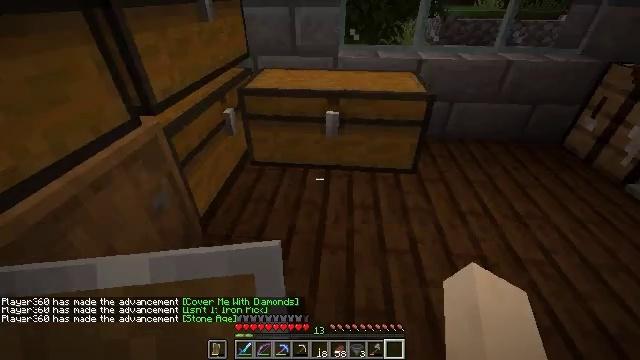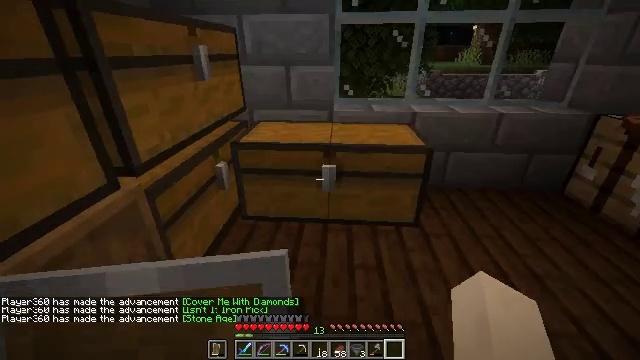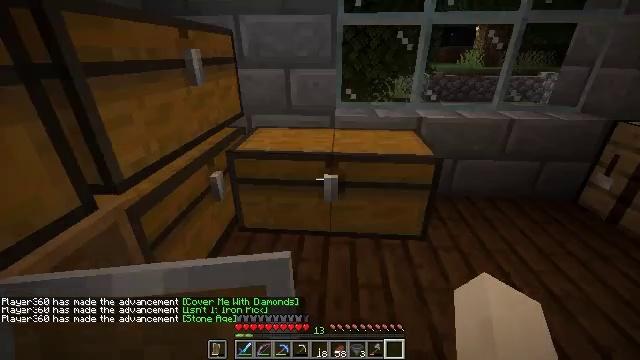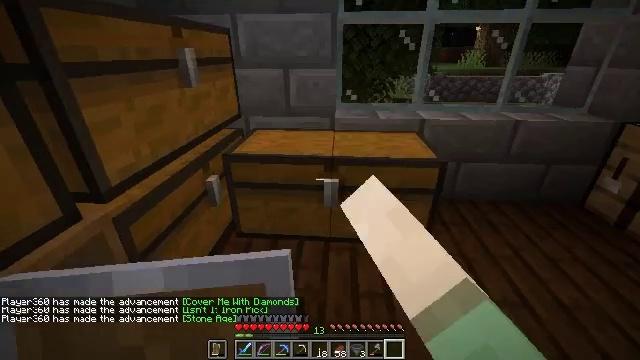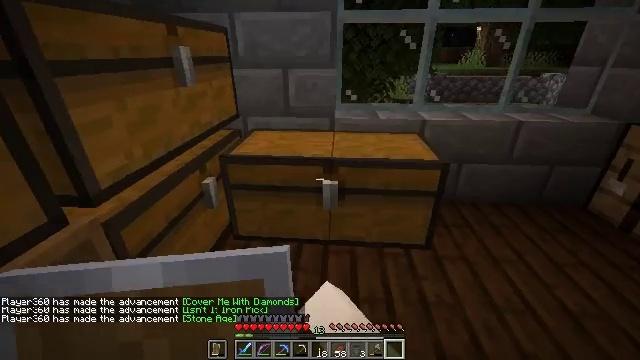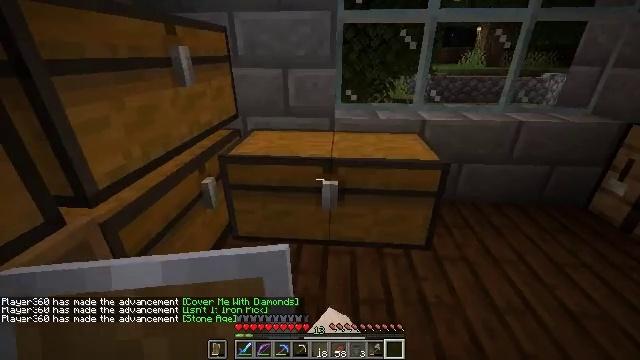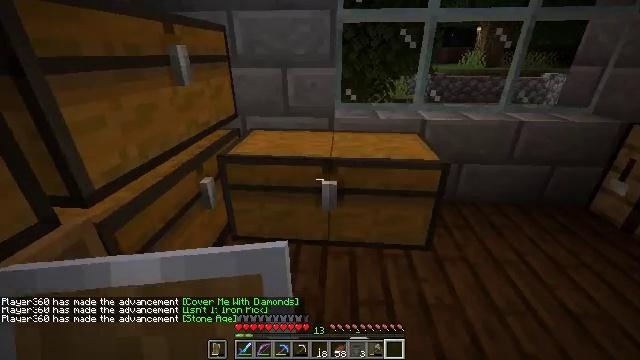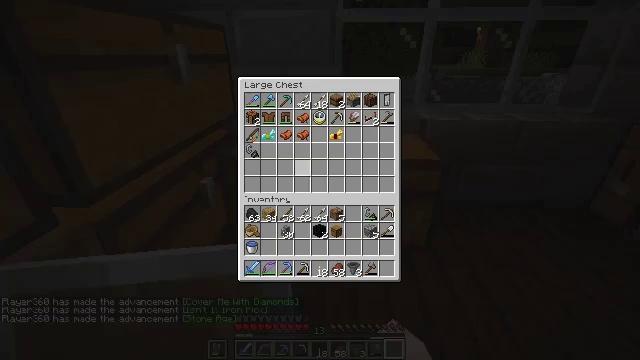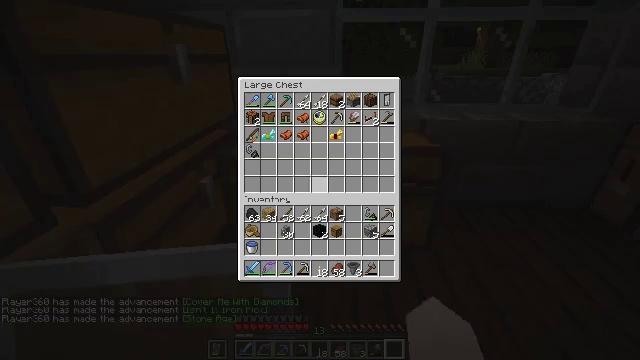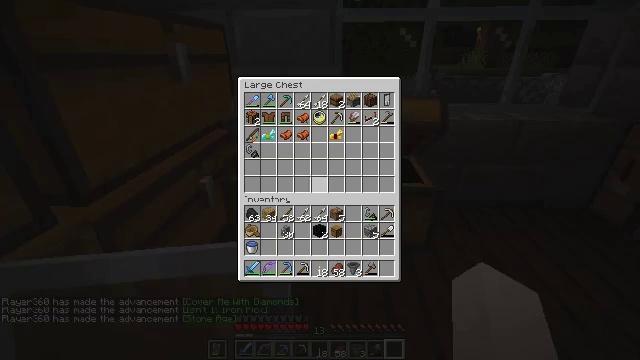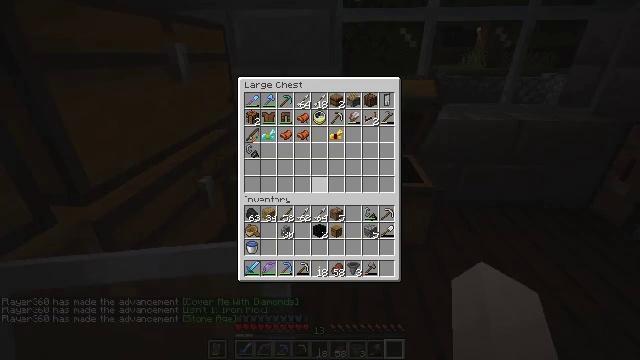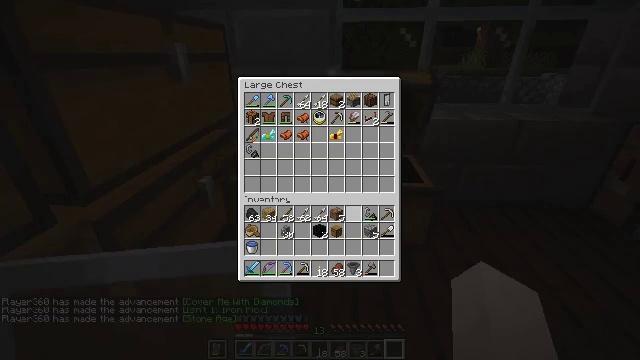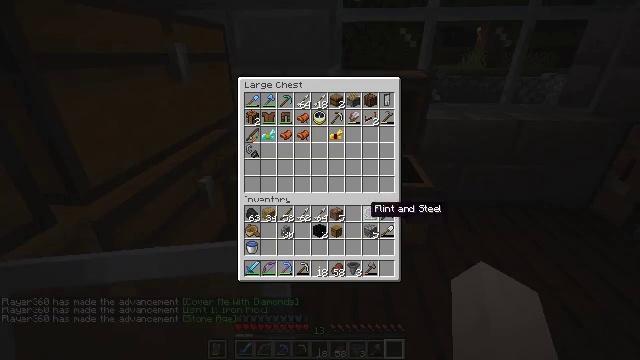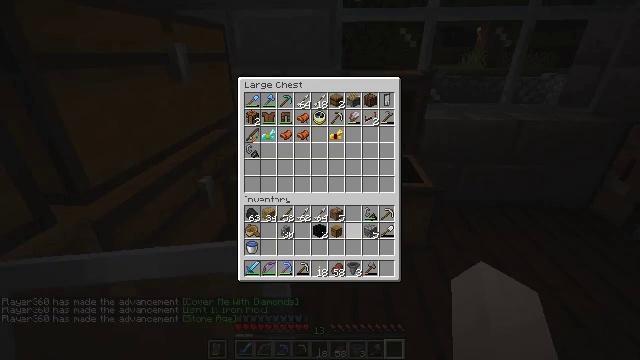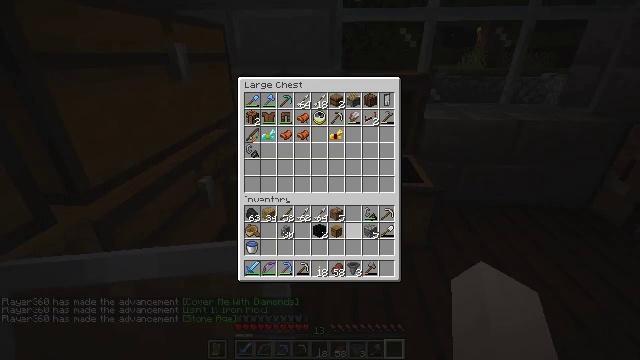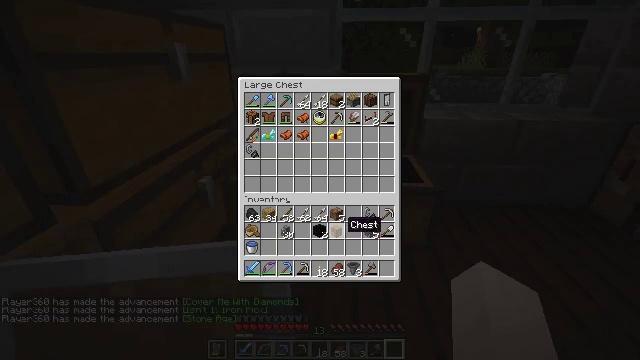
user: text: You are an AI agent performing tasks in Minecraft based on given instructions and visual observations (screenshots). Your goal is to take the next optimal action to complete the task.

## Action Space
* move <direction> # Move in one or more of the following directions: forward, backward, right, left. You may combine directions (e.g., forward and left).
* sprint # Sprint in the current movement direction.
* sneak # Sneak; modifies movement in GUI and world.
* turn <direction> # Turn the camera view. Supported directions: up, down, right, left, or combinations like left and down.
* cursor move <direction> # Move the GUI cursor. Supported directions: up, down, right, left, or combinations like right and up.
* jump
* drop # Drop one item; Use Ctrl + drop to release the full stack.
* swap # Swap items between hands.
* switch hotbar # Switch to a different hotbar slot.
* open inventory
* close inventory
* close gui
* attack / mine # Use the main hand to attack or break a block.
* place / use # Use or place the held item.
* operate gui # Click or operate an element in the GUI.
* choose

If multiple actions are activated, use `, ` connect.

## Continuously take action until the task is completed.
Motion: motion action
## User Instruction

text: Use the crafting grid to craft an iron door.
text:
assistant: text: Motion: move forward, turn right and up
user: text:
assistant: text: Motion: use / place
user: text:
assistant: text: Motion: no_op
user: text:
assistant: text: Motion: no_op
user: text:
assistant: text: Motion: no_op
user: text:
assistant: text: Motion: no_op
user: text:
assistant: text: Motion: cursor move left, open gui
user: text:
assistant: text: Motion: cursor move right
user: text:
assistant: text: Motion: no_op
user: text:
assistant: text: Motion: sneak
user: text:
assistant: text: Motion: sneak, cursor move right and down
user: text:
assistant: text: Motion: sneak, cursor move right and down
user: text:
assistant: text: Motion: sneak, cursor move down
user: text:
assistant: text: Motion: sneak, cursor move left and down
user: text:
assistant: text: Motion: sneak, cursor move left
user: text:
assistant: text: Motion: sneak, operate gui
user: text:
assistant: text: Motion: sneak, operate gui
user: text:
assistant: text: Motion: sneak
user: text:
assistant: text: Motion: no_op
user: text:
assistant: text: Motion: no_op
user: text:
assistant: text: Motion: no_op
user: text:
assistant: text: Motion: no_op
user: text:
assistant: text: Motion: cursor move left
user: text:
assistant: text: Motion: no_op
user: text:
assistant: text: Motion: no_op
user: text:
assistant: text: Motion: no_op
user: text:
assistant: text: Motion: operate gui
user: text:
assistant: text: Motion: cursor move left
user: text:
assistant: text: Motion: cursor move left
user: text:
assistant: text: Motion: cursor move left